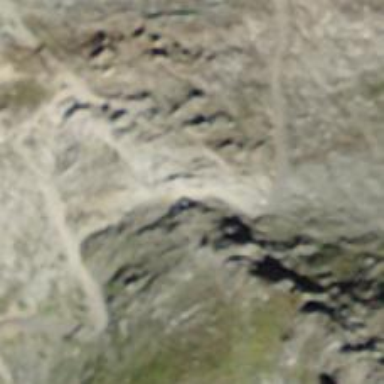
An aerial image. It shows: Mountain pass characterized as natural saddle.